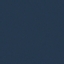
Land use / land cover class: SeaLake